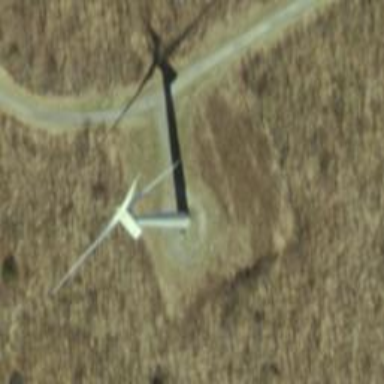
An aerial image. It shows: Wind generator using wind turbines of horizontal axis.